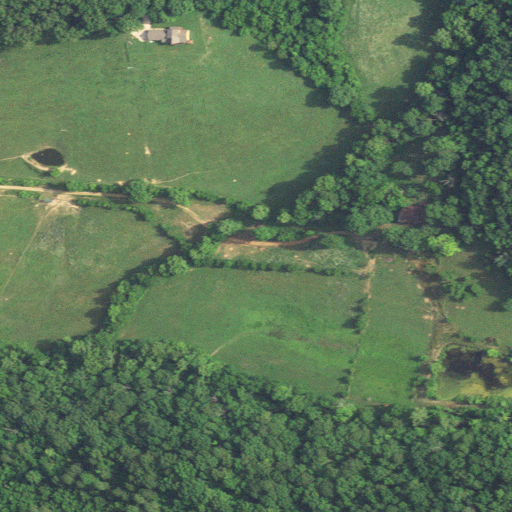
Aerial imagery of valley in Missouri named Nichols Hollow containing pasture, deciduous forest, mixed forest, open development, and herbaceous wetlands